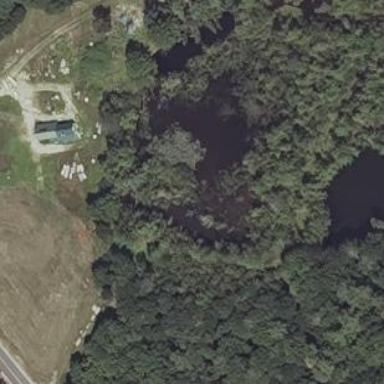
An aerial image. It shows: Wetland area.